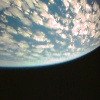
Label: cloud